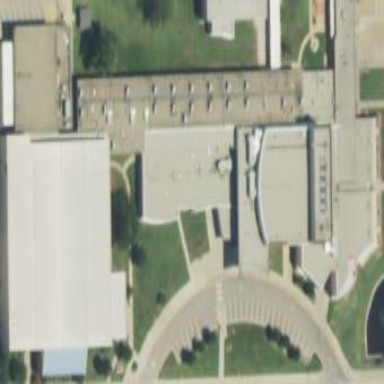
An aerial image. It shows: School building.